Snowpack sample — Snodgrass Mountain, Crested Butte, Colorado (2/4/25, 12:06 PM MST)
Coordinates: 38.923, -106.968
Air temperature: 35 °F
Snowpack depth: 80 cm
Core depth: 50 cm
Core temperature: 30.2 °F
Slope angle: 14°, slope face: 78°
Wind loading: low
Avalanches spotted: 0
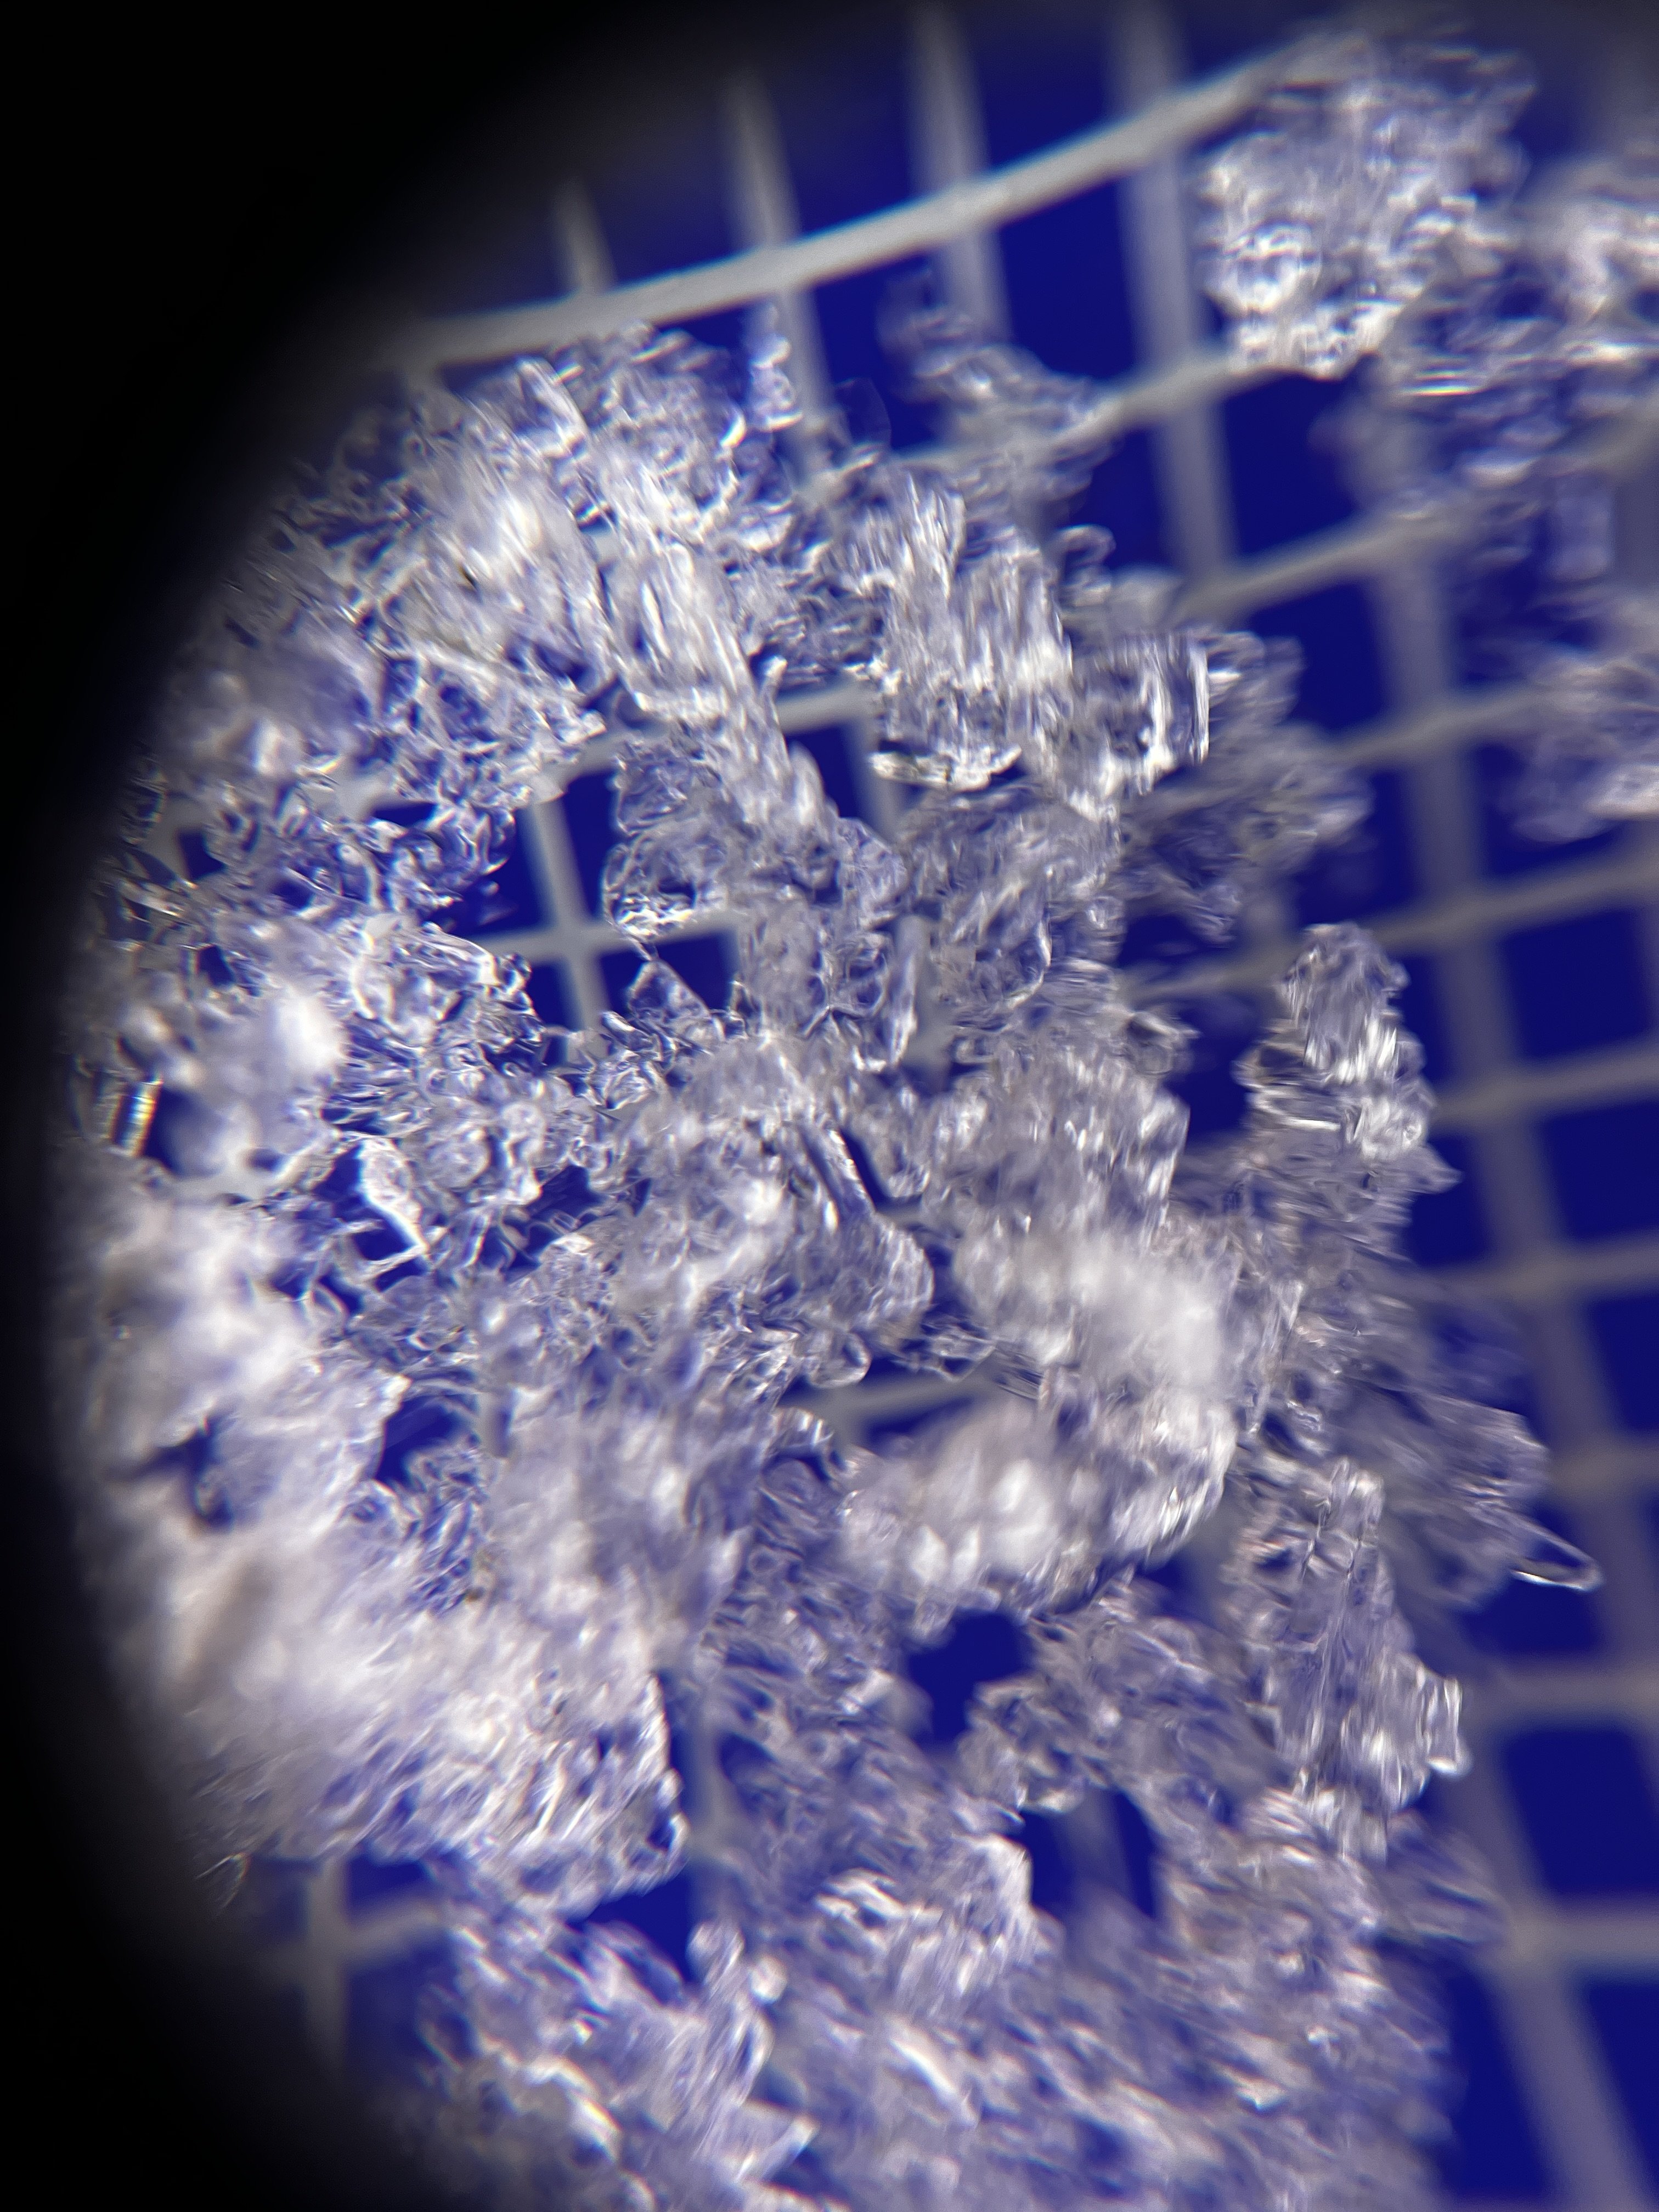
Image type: magnified_profile
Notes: No avalanches nearby, unusually warm weather for the last month reported by residents, Collected 25 yards from treeline